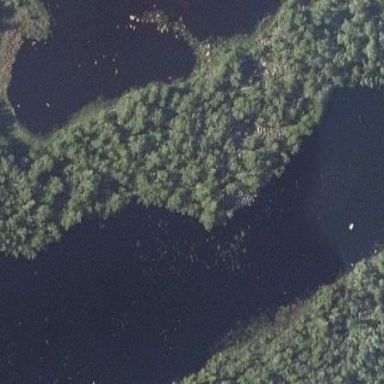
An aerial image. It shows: Beautiful lake surrounded by nature.